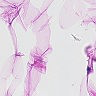
Metastatic tissue present: no